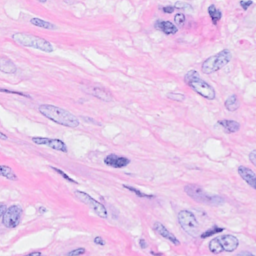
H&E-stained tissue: Breast